Question: I have managed to to rotate the header of a column on a table as such I am still getting the following problem:

Here is my HTML and CSS:
'''
.box_rotate
{
-moz-transform: rotate(-90deg); /* FF3.5+ */
-o-transform: rotate(-90deg); /* Opera 10.5 */
-webkit-transform: rotate(-90deg); /* Saf3.1+, Chrome */
filter: progid:DXImageTransform.Microsoft.BasicImage(rotation=0.083); /* IE6,IE7 */
-ms-filter: "progid:DXImageTransform.Microsoft.BasicImage(rotation=0.083)"; /* IE8 */
}
<table class="table table-bordered">
<tr style="height:5%;"><th style="width:2.5%">#</th><th style="width:25%;">Task</th><th>Progress</th><th><div class="box_rotate" style="height:10%;">Start Time</div></th><th>End Time</th><th style="width:2.5%">1</th><th style="width:2.5%">2</th><th style="width:2.5%">3</th><th style="width:2.5%">4</th><th style="width:2.5%">5</th><th style="width:2.5%">6</th><th style="width:2.5%">7</th><th style="width:2.5%">8</th><th style="width:2.5%">9</th><th style="width:2.5%">10</th></tr>
</table>
'''
I've tried trying to change the row and columns height to see if the words would fit into the column but I haven't had any luck. Any ideas?
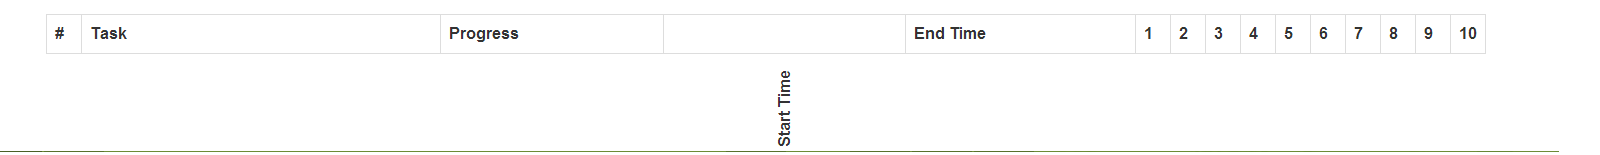
Answer: you may use a pseudo element and vertical-padding in % to force to draw a square.
see <URL>
basicly:
'''
element:before {
content:'';
padding:50% 0;
}
'''
will take width of element as a reference to calculate vertical 'padding' if % . here 50% x 2 = 100% of element's 'width'
you can then apply the 'transform:rotate(xxdeg)' and set it with 'transform-origin'.
your code can become for younger browser :
'''
.box_rotate /* if more tha one line, content should be wrap in a div displayed as inline-boxe */
{
vertical-align:middle;
-moz-transform: rotate(-90deg); /* FF3.5+ */
-o-transform: rotate(-90deg); /* Opera 10.5 */
-webkit-transform: rotate(-90deg); /* Saf3.1+, Chrome */
filter: progid:DXImageTransform.Microsoft.BasicImage(rotation=0.083); /* IE6,IE7 */
-ms-filter: "progid:DXImageTransform.Microsoft.BasicImage(rotation=0.083)"; /* IE8 */
transform-origin: center;
}
.box_rotate:before {
content:'';
display:inline-block;/* allow to vertical-center a box aside */
vertical-align:middle;
margin:0 -0.25em;
padding-top:100%;
}
table, th {
border:solid;
}
'''
This works with little content , it seems okay for a short '<th>' title.
IE6 will need an extra element instead of pseudo. I did not look after IE behaviors. but you have the writing-mode, wich in my opinion is more like what you need. <URL>